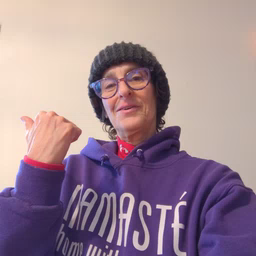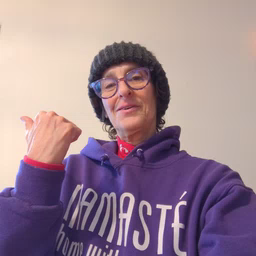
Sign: because